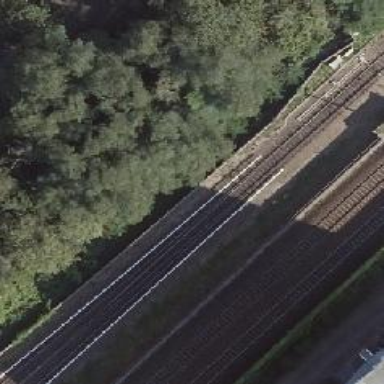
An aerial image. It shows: Railway switch with the turnout pointing to the right.